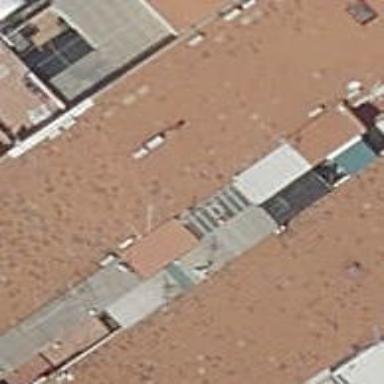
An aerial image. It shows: Terrace building.